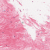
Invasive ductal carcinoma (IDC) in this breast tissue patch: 0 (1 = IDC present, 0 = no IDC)